Question: I have a datalist box that looks like this:
'''
<td>
<input list="screens.screenid-datalist" type="text" id="screens.screenid" onblur="validate('0','0','jacques')">
<datalist id="screens.screenid-datalist">
<option value="Login"></option>
<option value="ScreenCreator"></option>
</datalist>
<label id="val-screens.screenid" class="Label_Error" style="visibility: hidden;">*</label>
</td>
'''
and I have a JavaScript code which has to get the value from this datalist.
I tried all the following things to get the value
'''
document.getElementById('screens.screenid').value
document.getElementById('screens.screenid').text
document.getElementById('screens.screenid').innerHTML
document.getElementById('screens.screenid').option
'''
and it just does not seem to work.
Is there something wrong with my JavaScript or with my HTML code?
when I use the console to get the value:

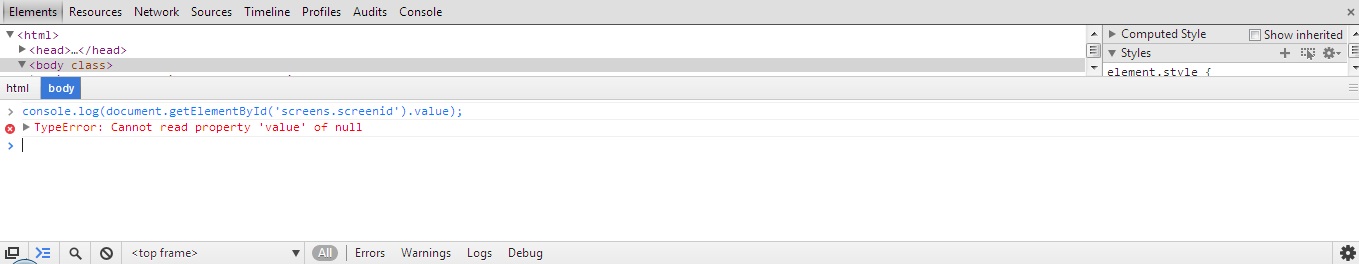
Answer: Took sometime to figure this out. Look at my code below :
'''
function validate(){
console.log(document.getElementById('screens.screenid').value); //WORKS
console.log(document.getElementById('screens.screenid').text);
console.log(document.getElementById('screens.screenid').innerHTML);
console.log(document.getElementById('screens.screenid').option);
}
'''
'''
<input list="screens.screenid-datalist" type="text" id="screens.screenid" onblur="validate('0','0','jacques')">
<datalist id="screens.screenid-datalist">
<option value="Login"></option>
<option value="ScreenCreator"></option>
</datalist>
<label id="val-screens.screenid" class="Label_Error" style="visibility: hidden;">*</label>
<a href='#' onclick="validate">validate</a>
'''
Now the first one will get the 'value' as expected, but the 'text' 'option' will not work for the obvious reason that you do not have text here. Also, 'innerHTML' will get you the child html and not the value. Further more , you can't get 'innerHTML' of an input list, but you can get it for the datalist.
Try this : 'console.log(document.getElementById('screens.screenid-datalist').innerHTML);'
I tried it and got the 'innerHTML' without any hassle :
'''
<option value="Login"></option>
<option value="ScreenCreator"></option>
'''
Find the bin here : <URL>